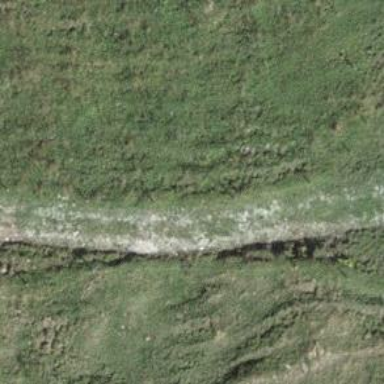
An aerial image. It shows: Grassy track.